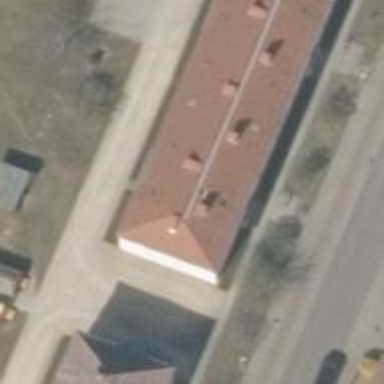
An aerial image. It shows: Hipped-roof building with apartments.